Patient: sex M, age 76
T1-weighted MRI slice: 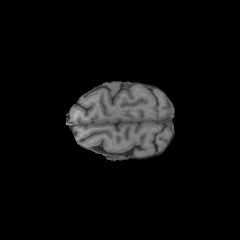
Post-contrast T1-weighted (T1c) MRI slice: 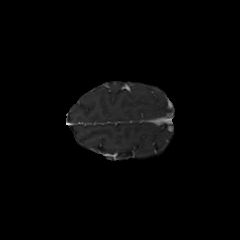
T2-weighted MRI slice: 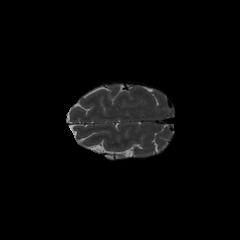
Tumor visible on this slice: no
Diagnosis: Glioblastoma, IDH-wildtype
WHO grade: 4